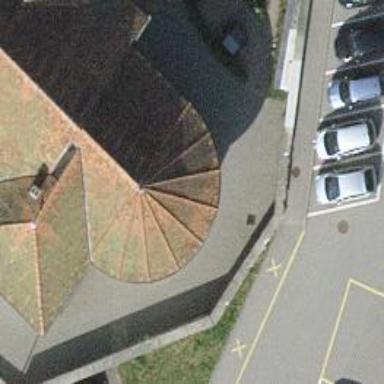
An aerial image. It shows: View of roof edge.